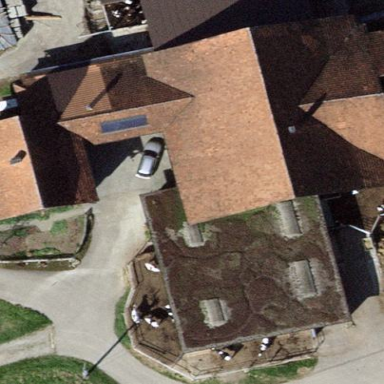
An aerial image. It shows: Gabled roof farm building.